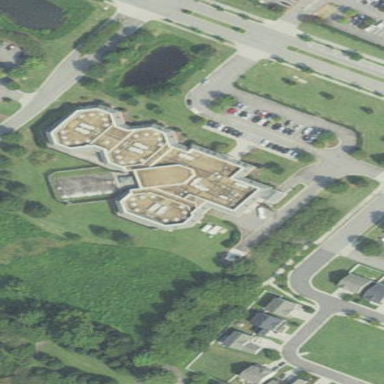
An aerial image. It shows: Prison building.